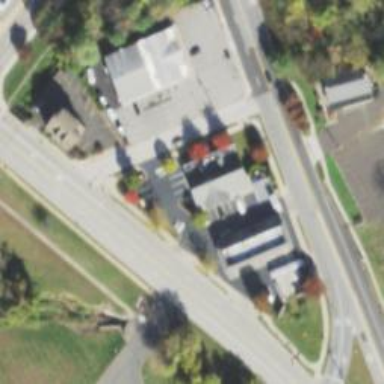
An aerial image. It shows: Convenience shop.